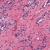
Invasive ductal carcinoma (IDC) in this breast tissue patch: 1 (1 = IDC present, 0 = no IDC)